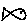
Label: fish